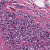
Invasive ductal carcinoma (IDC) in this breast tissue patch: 1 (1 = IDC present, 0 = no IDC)